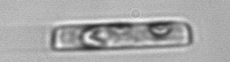
Label: Guinardia_delicatula